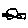
Label: car